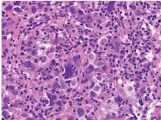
Pathological results. (A-C) Structural destruction in lymphoid tissue, diffuse hyperplasia of heteromorphic tumor cells, large size of tumor cells, obvious pleomorphism, spindle-shaped and polygonal, large and deep stained nuclei and irregular pseudoinclusion bodies in nuclei, multinucleated and giant tumor cells in some tumor cells, multiple nucleoli, mitotic images are easy to see (magnification x 40, 20, 40).
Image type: pathology (h&e)